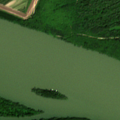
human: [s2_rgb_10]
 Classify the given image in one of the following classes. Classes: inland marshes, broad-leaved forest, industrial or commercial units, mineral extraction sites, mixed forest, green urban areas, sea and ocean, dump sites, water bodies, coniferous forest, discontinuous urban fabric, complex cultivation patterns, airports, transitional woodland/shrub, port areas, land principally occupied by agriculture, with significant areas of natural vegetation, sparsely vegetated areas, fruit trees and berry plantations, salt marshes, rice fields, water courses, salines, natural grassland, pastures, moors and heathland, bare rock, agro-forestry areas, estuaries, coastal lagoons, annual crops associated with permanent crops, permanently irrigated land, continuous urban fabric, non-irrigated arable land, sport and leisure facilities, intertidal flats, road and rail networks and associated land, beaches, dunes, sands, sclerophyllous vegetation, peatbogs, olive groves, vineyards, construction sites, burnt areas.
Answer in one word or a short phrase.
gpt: non-irrigated arable land, broad-leaved forest, transitional woodland/shrub, water courses